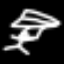
Label: airplane